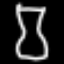
Label: hourglass